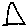
Label: triangle